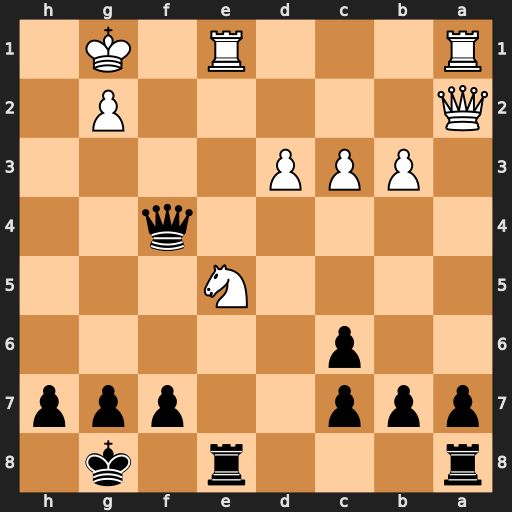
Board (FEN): r3r1k1/ppp2ppp/2p5/4N3/5q2/1PPP4/Q5P1/R3R1K1
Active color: b
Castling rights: -
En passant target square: -
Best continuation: Rxe5 Rxe5 Qxe5